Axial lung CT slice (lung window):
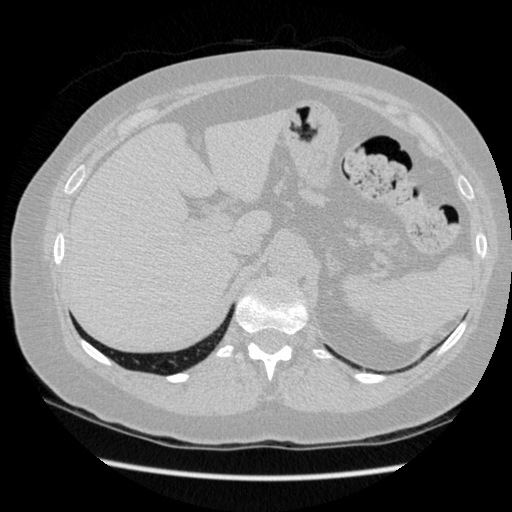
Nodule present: no